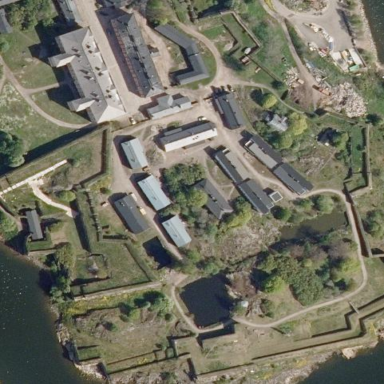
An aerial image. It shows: Prison.